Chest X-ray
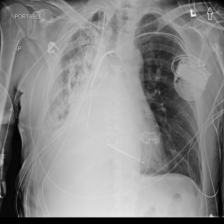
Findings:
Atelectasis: negative
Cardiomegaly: negative
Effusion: negative
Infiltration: positive
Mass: negative
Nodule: negative
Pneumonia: negative
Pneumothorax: negative
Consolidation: negative
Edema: negative
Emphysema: negative
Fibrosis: negative
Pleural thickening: negative
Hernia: negative